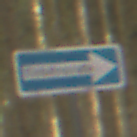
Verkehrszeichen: EinbahnstrasseRechtsweisend
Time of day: MorningAfternoon
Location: Outdoor (Nature)
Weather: Overcast
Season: Winter
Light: Natural